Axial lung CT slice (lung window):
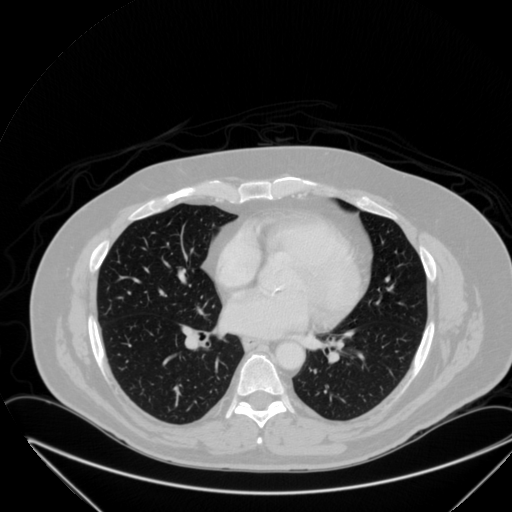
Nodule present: no